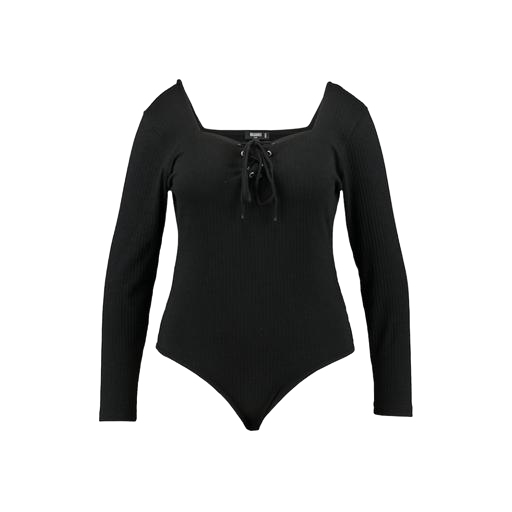
black plunge bodysuit, black mira cape-effect bodysuit, black henley long-sleeved ribbed-jersey top, white background